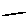
Label: line